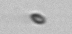
Label: nanoplankton_mix